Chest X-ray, AP view. Patient: 56 years old, sex M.
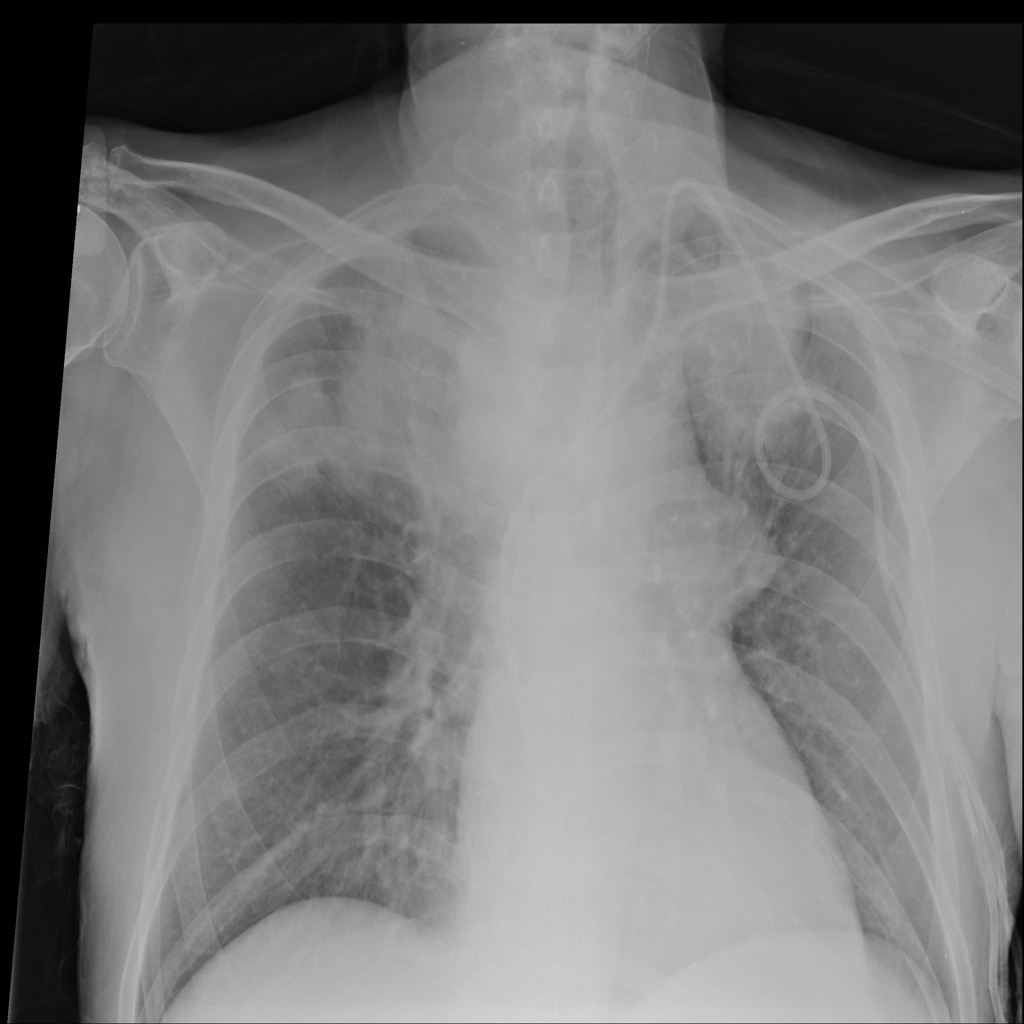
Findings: Mass